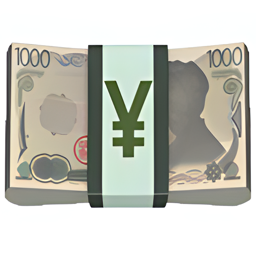
Name: banknote with yen sign
Emoji: 💴
Group: Objects
Sub-group: money